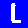
Digit: 1